Interaction volume radius: 5 \u00c5
Interaction volume height: 30 \u00c5
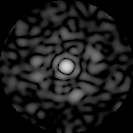
Disorder parameter: 0.8598